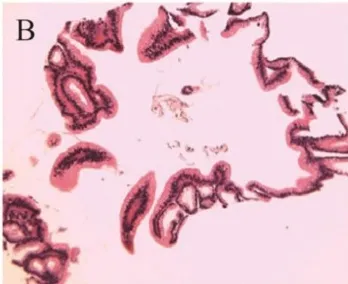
(B,C) Gastric antrum pathology.
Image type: pathology (h&e)